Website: apple
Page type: order-returns
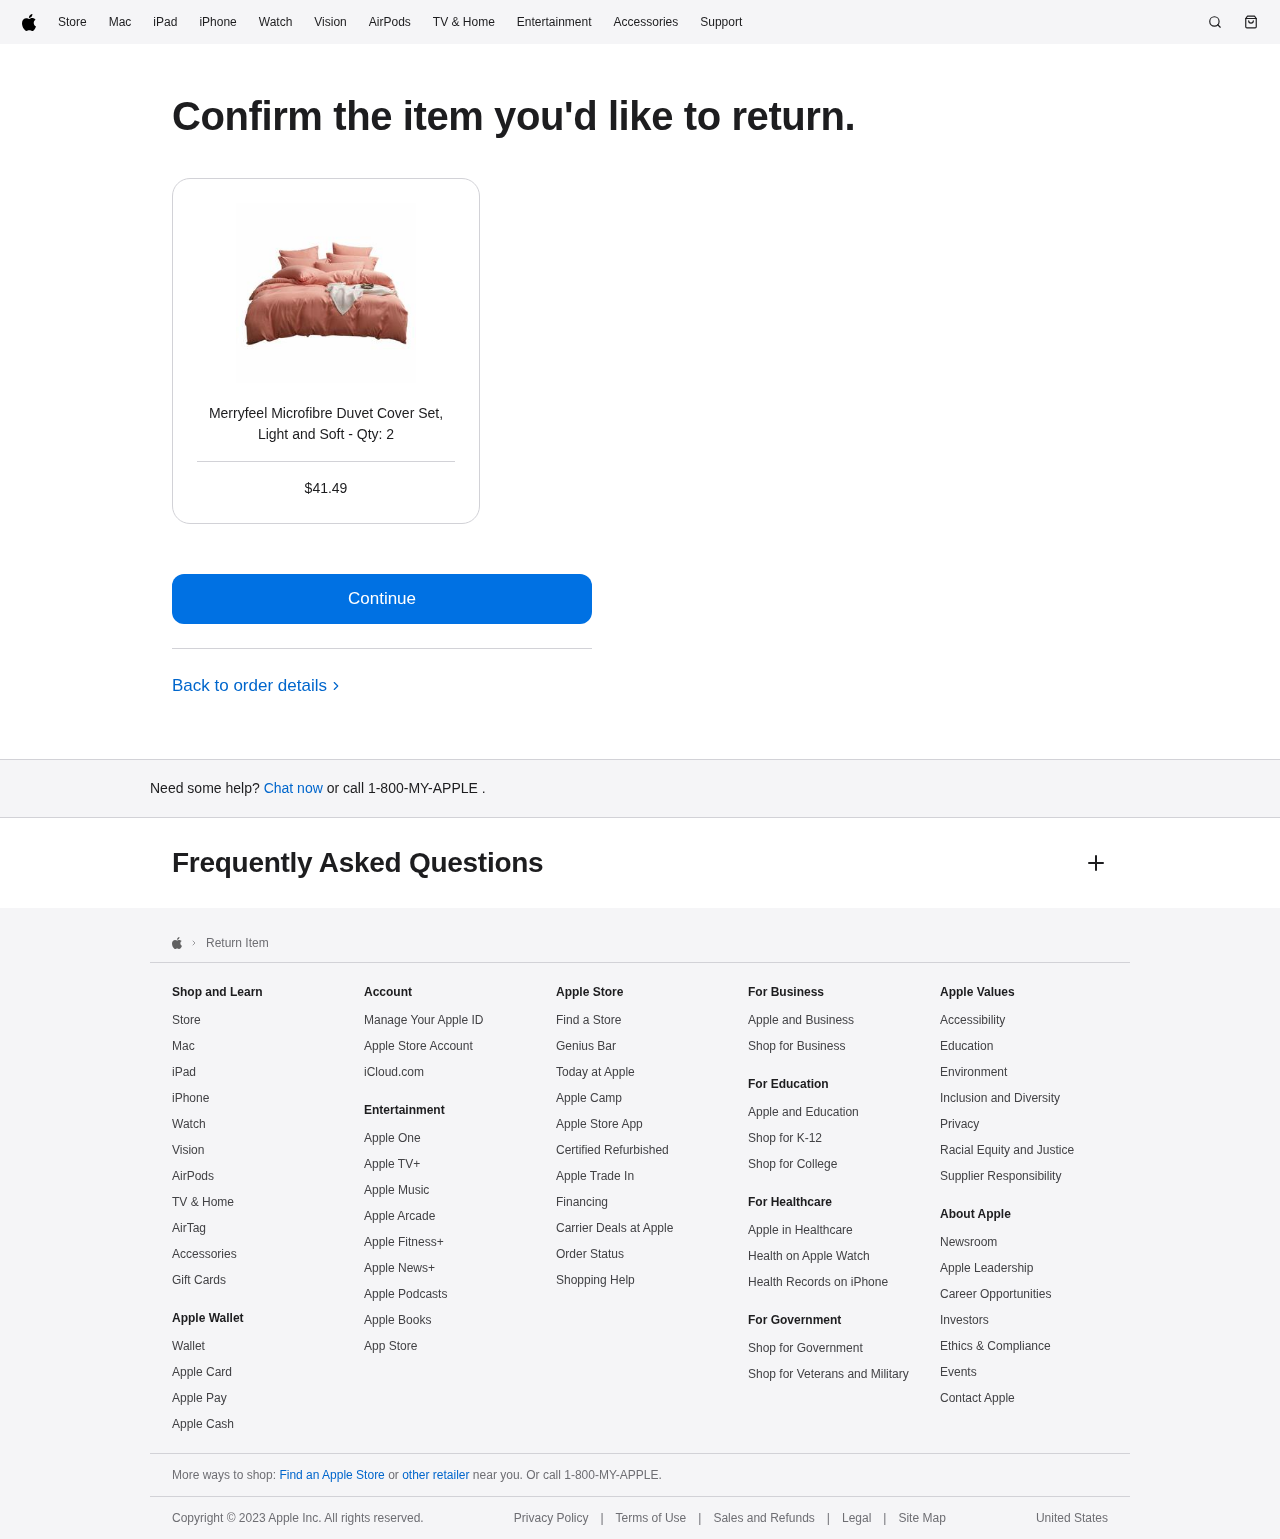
Product elements: key: PRODUCT1_NAME
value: Merryfeel Microfibre Duvet Cover Set, Light and Soft
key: PRODUCT1_PRICE
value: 41.49
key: PRODUCT1_QUANTITY
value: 2